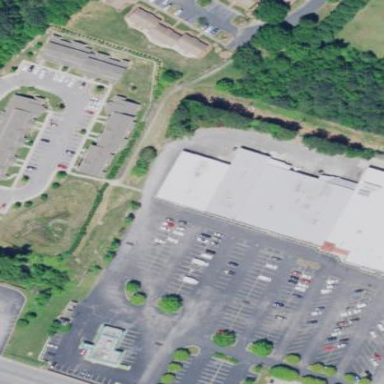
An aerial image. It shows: Retail building.